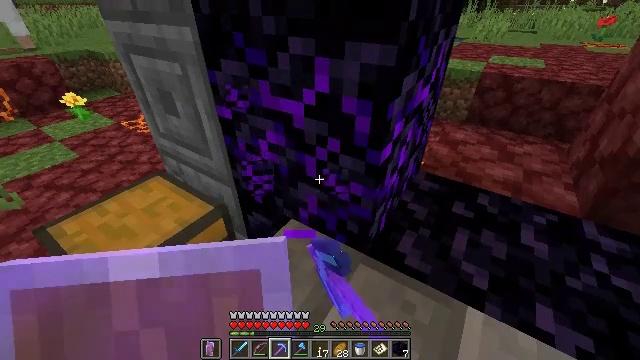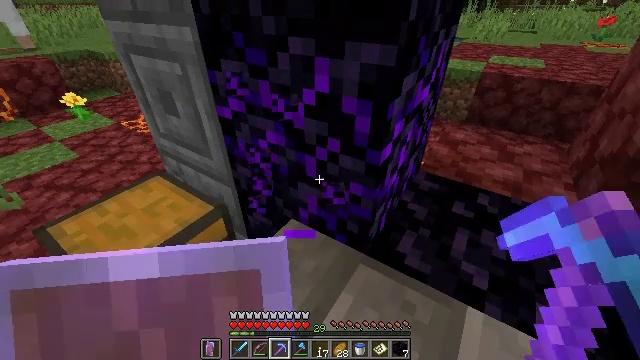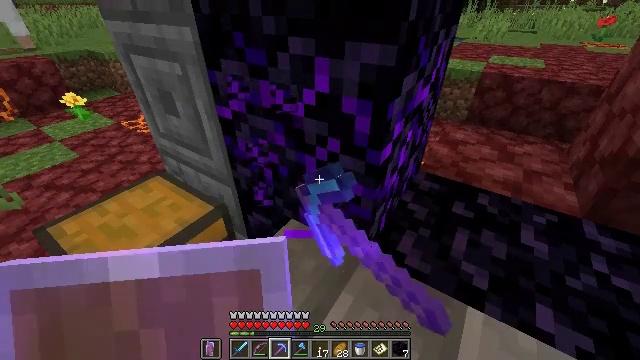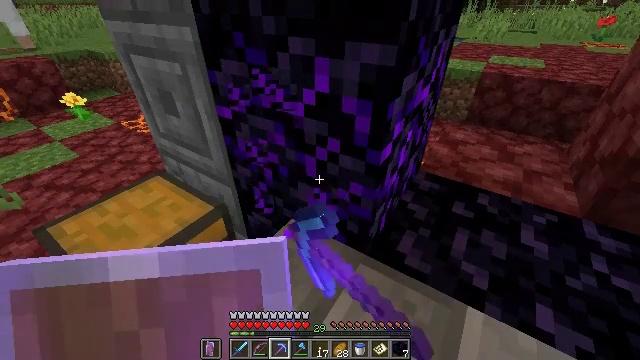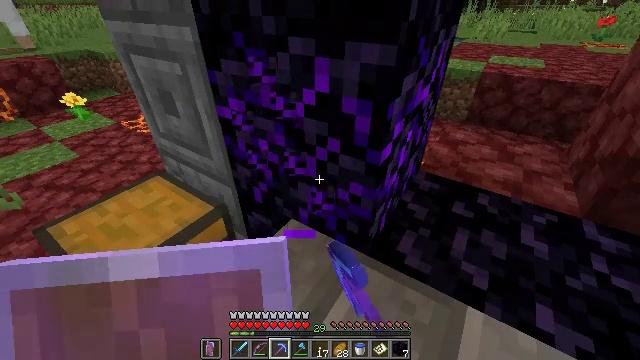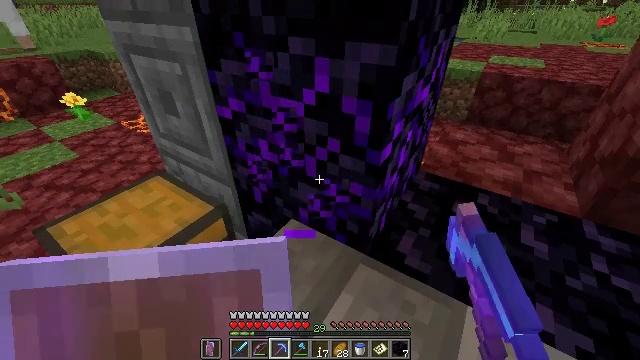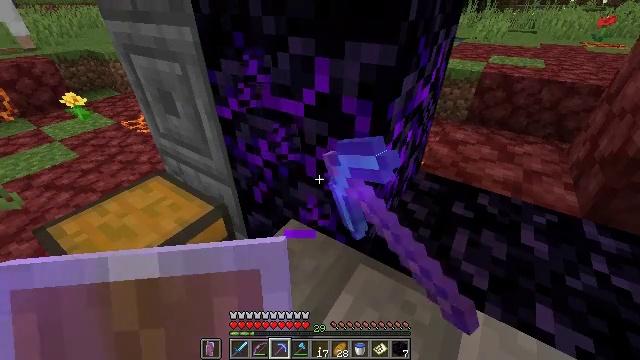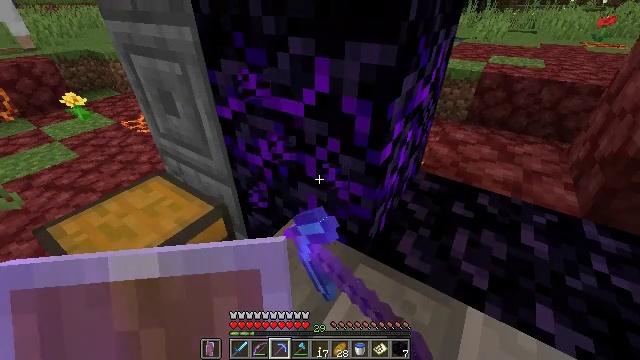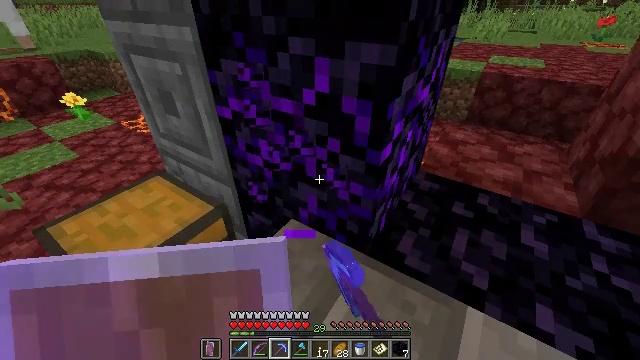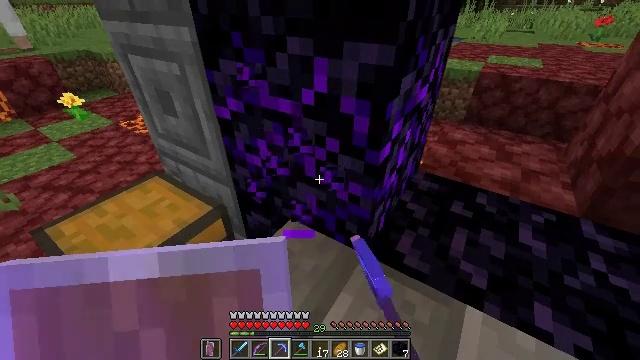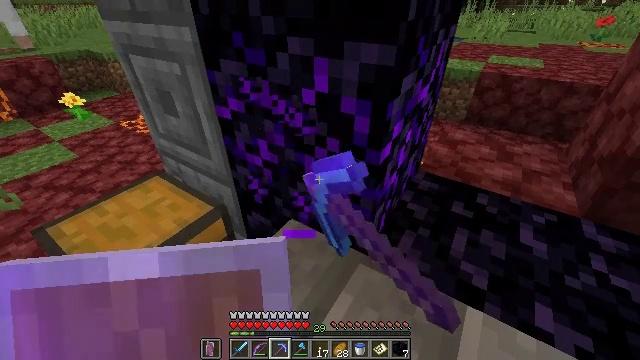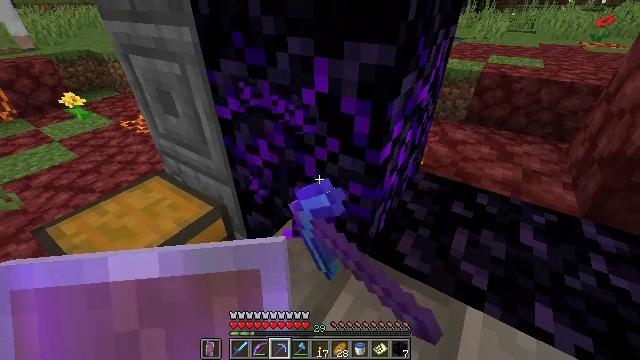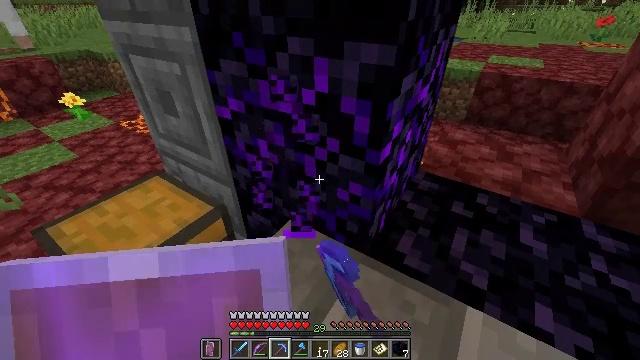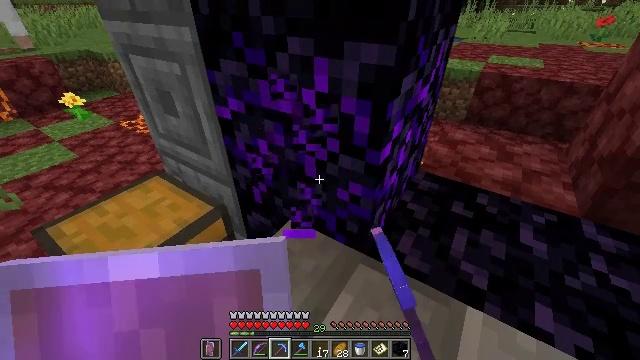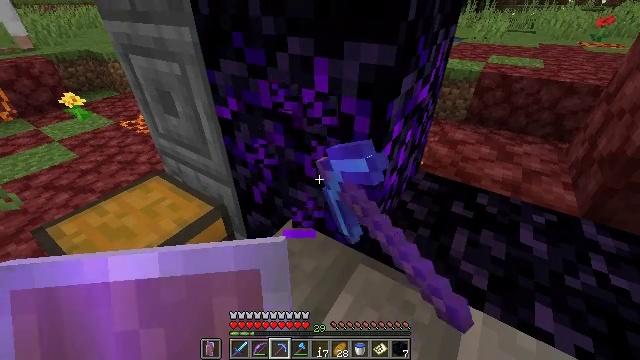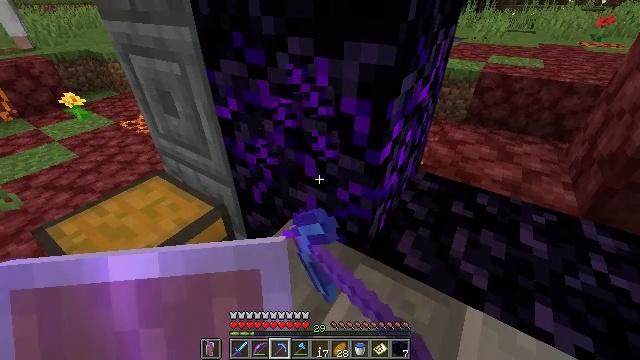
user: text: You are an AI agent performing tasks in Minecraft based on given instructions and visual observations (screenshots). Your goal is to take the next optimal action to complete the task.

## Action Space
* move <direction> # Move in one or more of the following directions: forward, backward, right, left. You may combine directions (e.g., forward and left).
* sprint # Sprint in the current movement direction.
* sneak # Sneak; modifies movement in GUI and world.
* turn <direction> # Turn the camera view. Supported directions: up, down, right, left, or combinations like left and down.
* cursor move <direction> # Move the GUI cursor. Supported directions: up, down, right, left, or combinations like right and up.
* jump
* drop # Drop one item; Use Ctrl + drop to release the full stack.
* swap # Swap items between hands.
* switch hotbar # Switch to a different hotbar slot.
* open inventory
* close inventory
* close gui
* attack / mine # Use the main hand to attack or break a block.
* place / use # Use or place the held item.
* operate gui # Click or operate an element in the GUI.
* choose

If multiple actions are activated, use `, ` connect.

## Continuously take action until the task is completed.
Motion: motion action
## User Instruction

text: Mine the crying obsidian block.
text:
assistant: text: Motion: attack / mine
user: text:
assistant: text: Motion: attack / mine
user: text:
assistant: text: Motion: attack / mine
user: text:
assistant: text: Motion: attack / mine
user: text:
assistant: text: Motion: attack / mine
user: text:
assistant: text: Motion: attack / mine
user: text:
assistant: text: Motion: attack / mine
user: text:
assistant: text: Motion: attack / mine
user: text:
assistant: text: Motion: attack / mine
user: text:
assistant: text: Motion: attack / mine
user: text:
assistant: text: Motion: attack / mine
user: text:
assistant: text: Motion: attack / mine
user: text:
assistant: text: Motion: attack / mine
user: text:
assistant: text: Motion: attack / mine
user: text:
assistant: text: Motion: attack / mine
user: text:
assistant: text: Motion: attack / mine
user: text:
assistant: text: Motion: attack / mine
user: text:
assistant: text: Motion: attack / mine
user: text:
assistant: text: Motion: turn right and up, attack / mine
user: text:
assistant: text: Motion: attack / mine
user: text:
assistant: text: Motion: attack / mine
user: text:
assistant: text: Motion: attack / mine
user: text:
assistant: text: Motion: attack / mine
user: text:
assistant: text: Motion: attack / mine
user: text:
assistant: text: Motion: attack / mine
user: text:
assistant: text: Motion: attack / mine
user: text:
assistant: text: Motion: attack / mine
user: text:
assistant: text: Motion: attack / mine
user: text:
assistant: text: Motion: attack / mine
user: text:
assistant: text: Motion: attack / mine